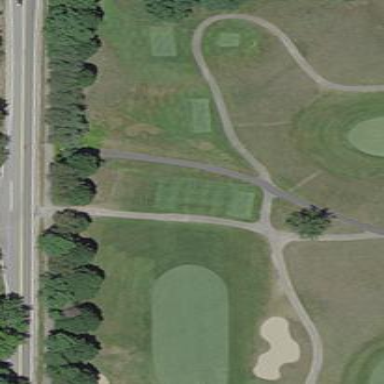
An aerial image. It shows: Rough grassy area used for golf.